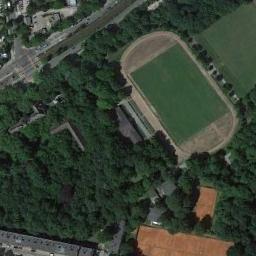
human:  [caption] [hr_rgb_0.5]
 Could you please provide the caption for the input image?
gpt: Track and field are surrounded by forests and lawns .

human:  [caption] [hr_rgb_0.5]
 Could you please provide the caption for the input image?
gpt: There are many trees beside the ground track field .

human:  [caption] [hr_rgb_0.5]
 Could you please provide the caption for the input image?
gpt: The ground track field is surrounded by a forest and a lawn is next to the ground track field .

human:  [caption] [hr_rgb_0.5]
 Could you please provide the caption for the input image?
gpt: There is a shabby track and field .

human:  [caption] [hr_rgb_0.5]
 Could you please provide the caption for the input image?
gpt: There are many green trees and two brown buildings beside the ground track field .